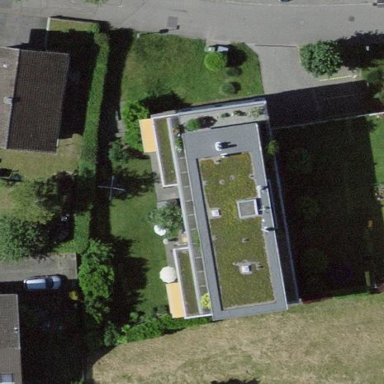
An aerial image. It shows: Flat-roofed apartment building.